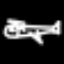
Label: airplane